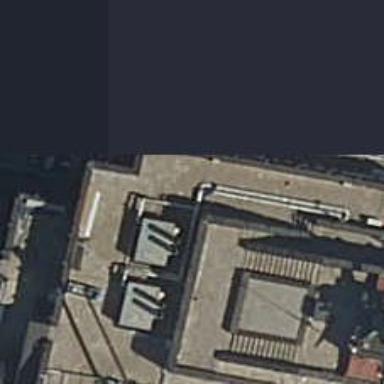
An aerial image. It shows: Building with flat roof.